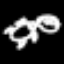
Label: frog